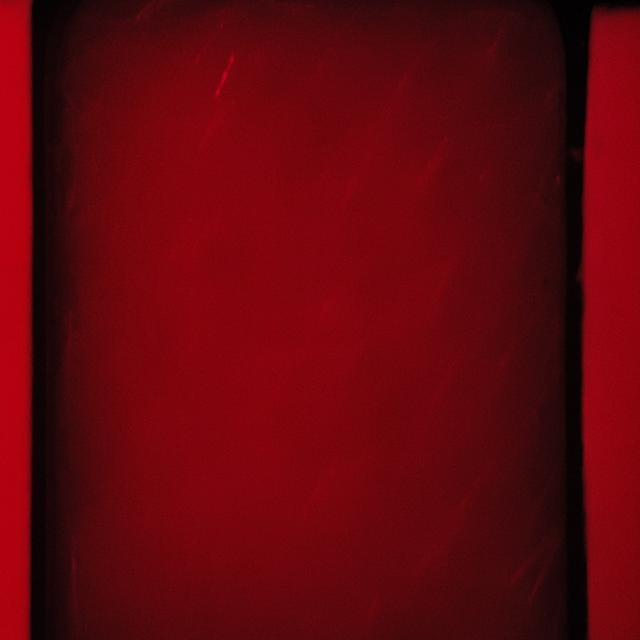
Canine dermatitis — inflammation of the skin presenting with erythema, pruritus, papules, and excoriation. May be allergic, contact, or atopic in origin.